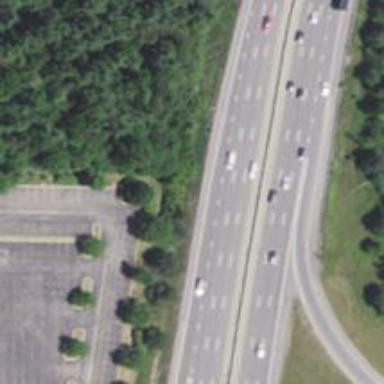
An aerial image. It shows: Asphalt motorway.